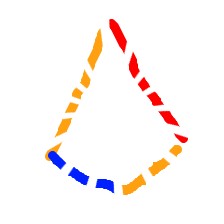
Shape: kite